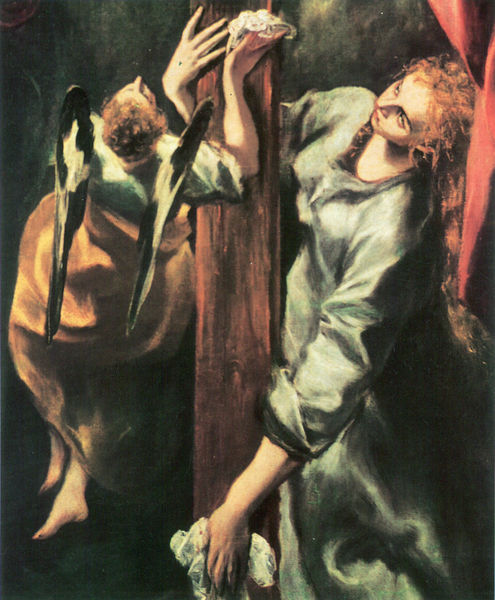
Titel: Der Gekreuzigte mit Maria, Magdalena, Johannes Evangelist und Engeln, Detail
Künstler: El Greco
Standort: Madrid
Institution: Museo del Prado
Schlagwörter: baum, blau, dunkel, flügel, fuß, gemälde, hand, kopf, schatten, umhang, weiß, gelb, grün, menschen, ausschnitt, bewegung, braun, brust, busen, fenster, finger, frau, frisur, grau, haar, hell, hintergrund, holz, kleid, kleider, licht, mund, nase, orange, rücken, schwarz, stirn, säule, blick, dame, rot, tuch, malerei, teppich, blond, gesichter, arm, arme, augen, barock, falten, gesicht, halten, kragen, lang, mensch, tragen, trauer, ärmel, hände, vorhang, öl, baumstamm, stamm, kirche, gewand, haare, stoff, tücher, kind, personen, dekolletee, kinn, lippen, locken, renaissance, traurig, fliegen, engel, beine, füße, düster, perspektive, zwei, haltung, ölgemälde, zopf, detail, glanz, draperie, balken, faltenwurf, hinterkopf, pfosten, oben, vanitas, rothaarig, waschen, barfuss, blut, lappen, kreuz, pfahl, reinigen, brett, seite, kittel, leinwand, beten, kunst, senkrecht, taschentuch, maserung, rote haare, christus, jesus, kreuzabnahme, kreuzigung, verkürzung, wunden, wundmale, hilfe, leiden, rouge, femme, sauber, schutzengel, maria, büsserin, magdalena, schmerzen, beweinung, maria magdalena, veronika, marie, empor, el greco, bois, barfus, helfen, christi, holzbalken, verkündigung, raffael, putzen, putzend, reinigung, wischen, ange, gabriel, aufschauen, aussschnitt, schweißtuch, engelsflügel, greco, abwischen, blut christi, kreuzesstamm, mitleiden, perspektine, tamm, aufschauend, el, putzten, umklammert